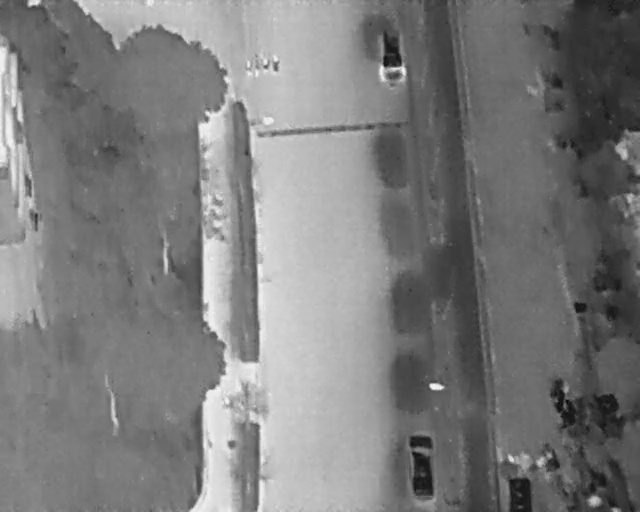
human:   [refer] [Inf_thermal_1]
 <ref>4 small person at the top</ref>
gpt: <box>[[37, 12, 40, 14, 2], [38, 12, 41, 13, 2], [40, 11, 42, 13, 2], [41, 11, 44, 13, 2]]</box>

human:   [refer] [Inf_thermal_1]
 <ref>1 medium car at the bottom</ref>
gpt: <box>[[60, 88, 71, 93, 2]]</box>